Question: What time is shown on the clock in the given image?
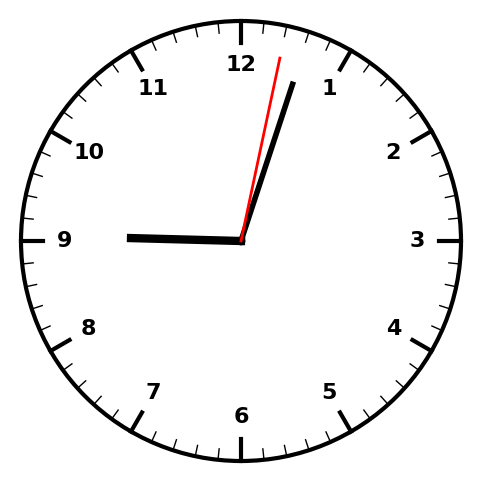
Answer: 09:03:02